Question: I tried to check if the result of ALU is zero. I get a zero result from the test, but the simulation shows that 'alu_zero' is not '1'. Could someone tell me why?
'''
Library IEEE;
USE IEEE.STD_LOGIC_1164.ALL;
USE IEEE.STD_LOGIC_UNSIGNED.ALL;
USE IEEE.NUMERIC_STD.ALL;
ENTITY alu IS
PORT(
alu_operand_A,alu_operand_B:in std_logic_vector(31 downto 0);
alu_control:in std_logic_vector(1 downto 0);
alu_result:out std_logic_vector(31 downto 0);
alu_zero:out std_logic
);
END alu;
ARCHITECTURE behavioral OF alu IS
signal s_alu_result:std_logic_vector(31 downto 0);
BEGIN
PROCESS(alu_operand_A,alu_operand_B,alu_control)
BEGIN
CASE alu_control IS
WHEN "00"=>s_alu_result<=alu_operand_A + alu_operand_B;
alu_result<=alu_operand_A + alu_operand_B;
WHEN "01"=>s_alu_result<=alu_operand_A - alu_operand_B;
alu_result<=alu_operand_A - alu_operand_B;
WHEN "10"=>s_alu_result<=alu_operand_A and alu_operand_B;
alu_result<=alu_operand_A and alu_operand_B;
WHEN "11"=>s_alu_result<=alu_operand_A or alu_operand_B;
alu_result<=alu_operand_A or alu_operand_B;
WHEN OTHERS=>alu_result<=(others=>'X');
END CASE;
if s_alu_result="00000000000000000000000000000000" then
alu_zero<='1';
else
alu_zero<='0';
end if;
END PROCESS;
END behavioral;
'''

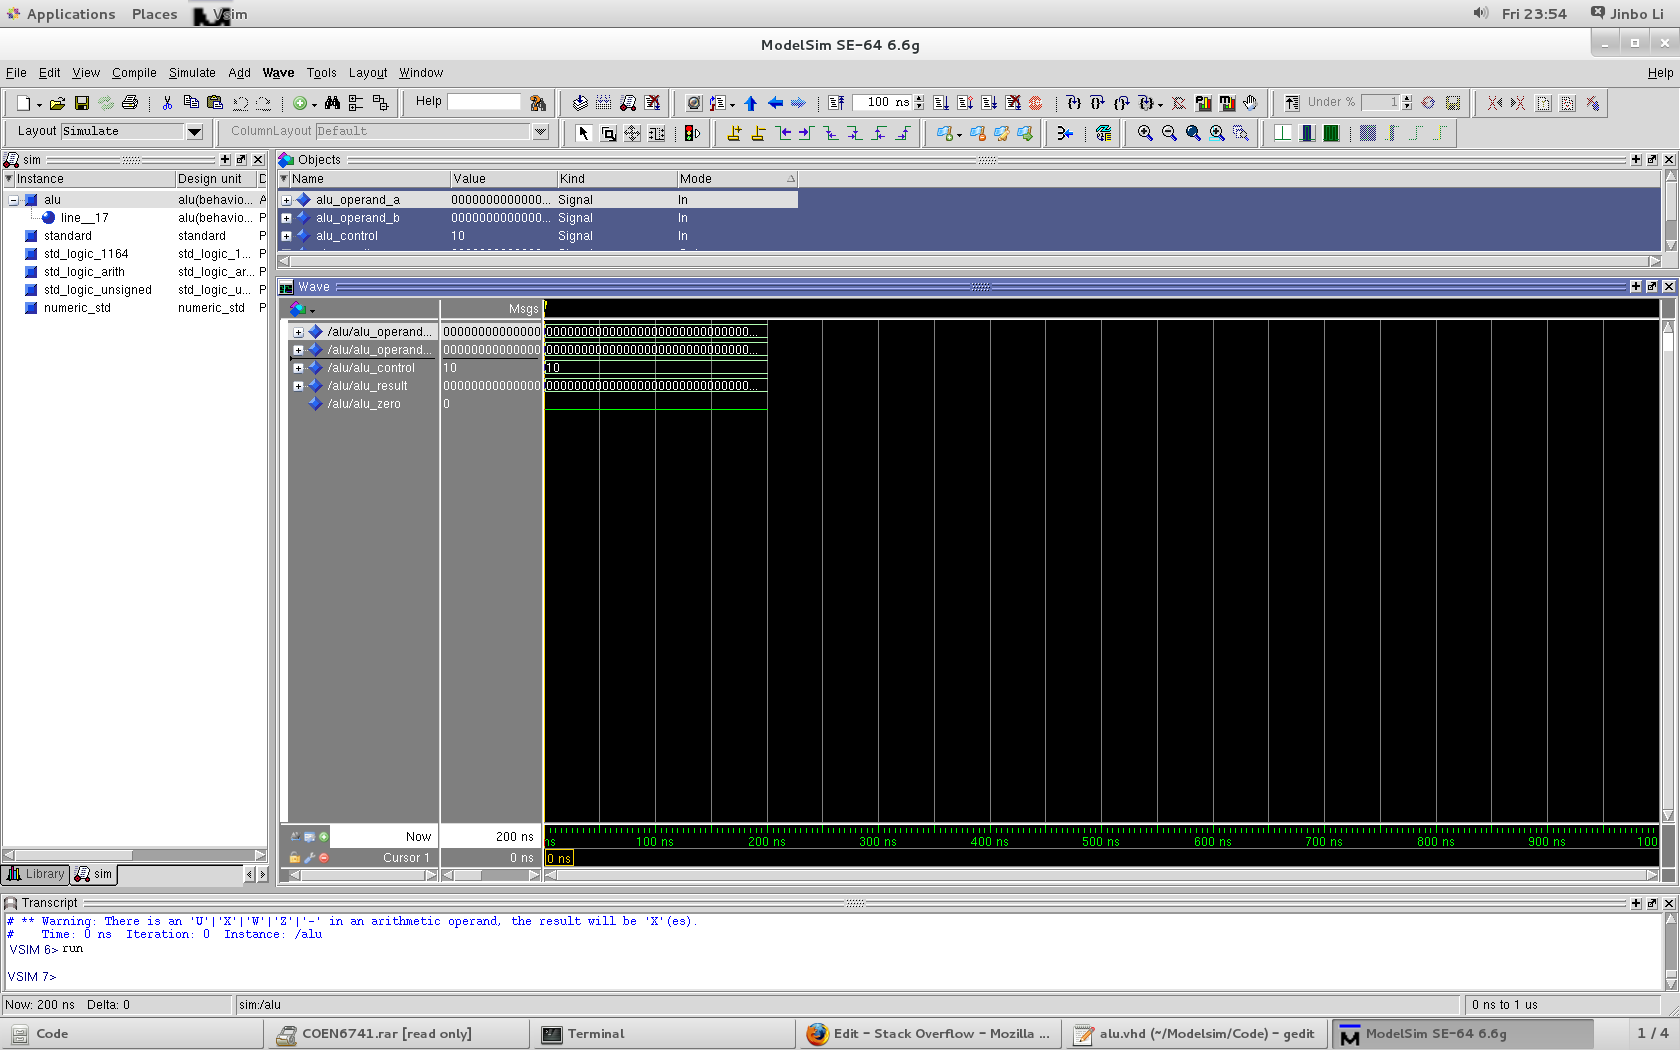
Answer: The conceptional error in your code is, that signal assignments are not taking place immediately. Instead, if you do not specify a delay with an 'after' clause, the new signal value is scheduled for the next delta cycle. But, the process is not executed again, because 's_alu_result' is not an the sensitivity list. Thus, 'alu_zero' is not assigned to '1', because 's_alu_result' is still all 'U' at the check. The shortest fix would be, to add 's_alu_result' to the sensitivity list:
'''
PROCESS(alu_operand_A,alu_operand_B,alu_control,s_alu_result)
'''
---
For a better understanding, one can minimize the code even further by assigning a constant value of all '0' to signal 's_alu_result' and removing all unnecessary signals and assignment:
'''
Library IEEE;
USE IEEE.STD_LOGIC_1164.ALL;
ENTITY alu2 IS
PORT(
alu_zero : out std_logic
);
END alu2;
ARCHITECTURE behavioral OF alu2 IS
signal s_alu_result : std_logic_vector(31 downto 0);
BEGIN
PROCESS
BEGIN
s_alu_result <= (others => '0');
if s_alu_result="00000000000000000000000000000000" then
alu_zero<='1';
else
alu_zero<='0';
end if;
wait; -- empty sensitivity list
END PROCESS;
END behavioral;
'''
The sensitivity list is empty now, so that, I have to insert a 'wait;' statement at the end to mimin the correct behaviour. If you simulate this, 'alu_zero' wil be '0' again, instead of '1'. The value all '0' is assigned to the signal 's_alu_result' for the next delta cycle. Thus, the check for all zero, still uses the old value which is all 'U'. Thus, the condition is false, and '0' is assigned to 'all_zero'.
---
Further remarks:
- To get rid of the duplicate lines calculating 'alu_result' and 's_alu_result', you should assign 's_alu_result' first and then 'alu_result <= s_alu_result' later.- Do not use the non-standard VHDL package 'std_logic_unsigned' from Synopsys. Use 'numeric_std' instead. Then your operands must be of type 'unsigned' instead of 'std_logic_vector', to indicate that the bit sequence should be treated as an unsigned number. Then you could also simplify the check for zero to: 's_alu_result = 0'.
The final code would look like this:
'''
Library IEEE;
USE IEEE.STD_LOGIC_1164.ALL;
USE IEEE.NUMERIC_STD.ALL;
ENTITY alu IS
PORT(
alu_operand_A : in unsigned(31 downto 0);
alu_operand_B : in unsigned(31 downto 0);
alu_control : in std_logic_vector(1 downto 0);
alu_result : out unsigned(31 downto 0);
alu_zero : out std_logic
);
END alu;
ARCHITECTURE behavioral OF alu IS
signal s_alu_result : unsigned(31 downto 0);
BEGIN
PROCESS(alu_operand_A, alu_operand_B, alu_control, s_alu_result)
BEGIN
CASE alu_control IS
WHEN "00" => s_alu_result <= alu_operand_A + alu_operand_B;
WHEN "01" => s_alu_result <= alu_operand_A - alu_operand_B;
WHEN "10" => s_alu_result <= alu_operand_A and alu_operand_B;
WHEN "11" => s_alu_result <= alu_operand_A or alu_operand_B;
WHEN OTHERS => s_alu_result <= (others => 'X');
END CASE;
alu_result <= s_alu_result;
if s_alu_result = 0 then
alu_zero <= '1';
else
alu_zero <= '0';
end if;
END PROCESS;
END behavioral;
'''